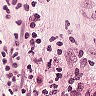
Metastatic tissue present: yes